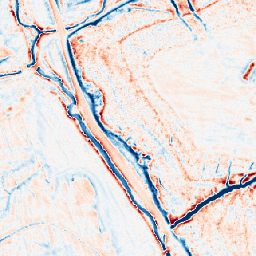
Category: edge_preserving
Decomposition family: anisotropic_diffusion
Decomposition parameters: iterations: 20
kappa: 10
gamma: 0.2
Upsampling method: area
Upsampling parameters: scale: 4
Upsampling scale: 4